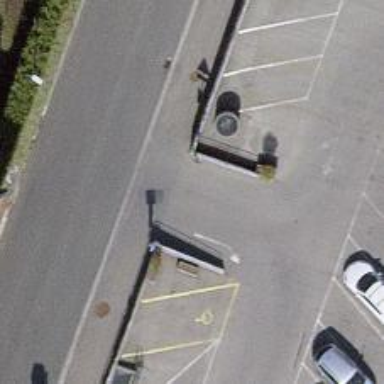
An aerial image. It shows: Rooftop parking entrance.